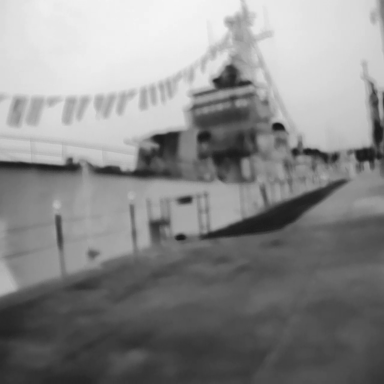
There is a warship in the infrared image.